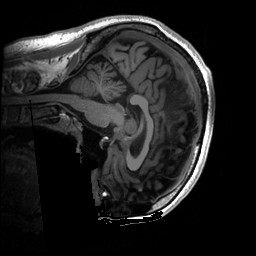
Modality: T1w
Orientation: sagittal
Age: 33
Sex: male